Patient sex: F
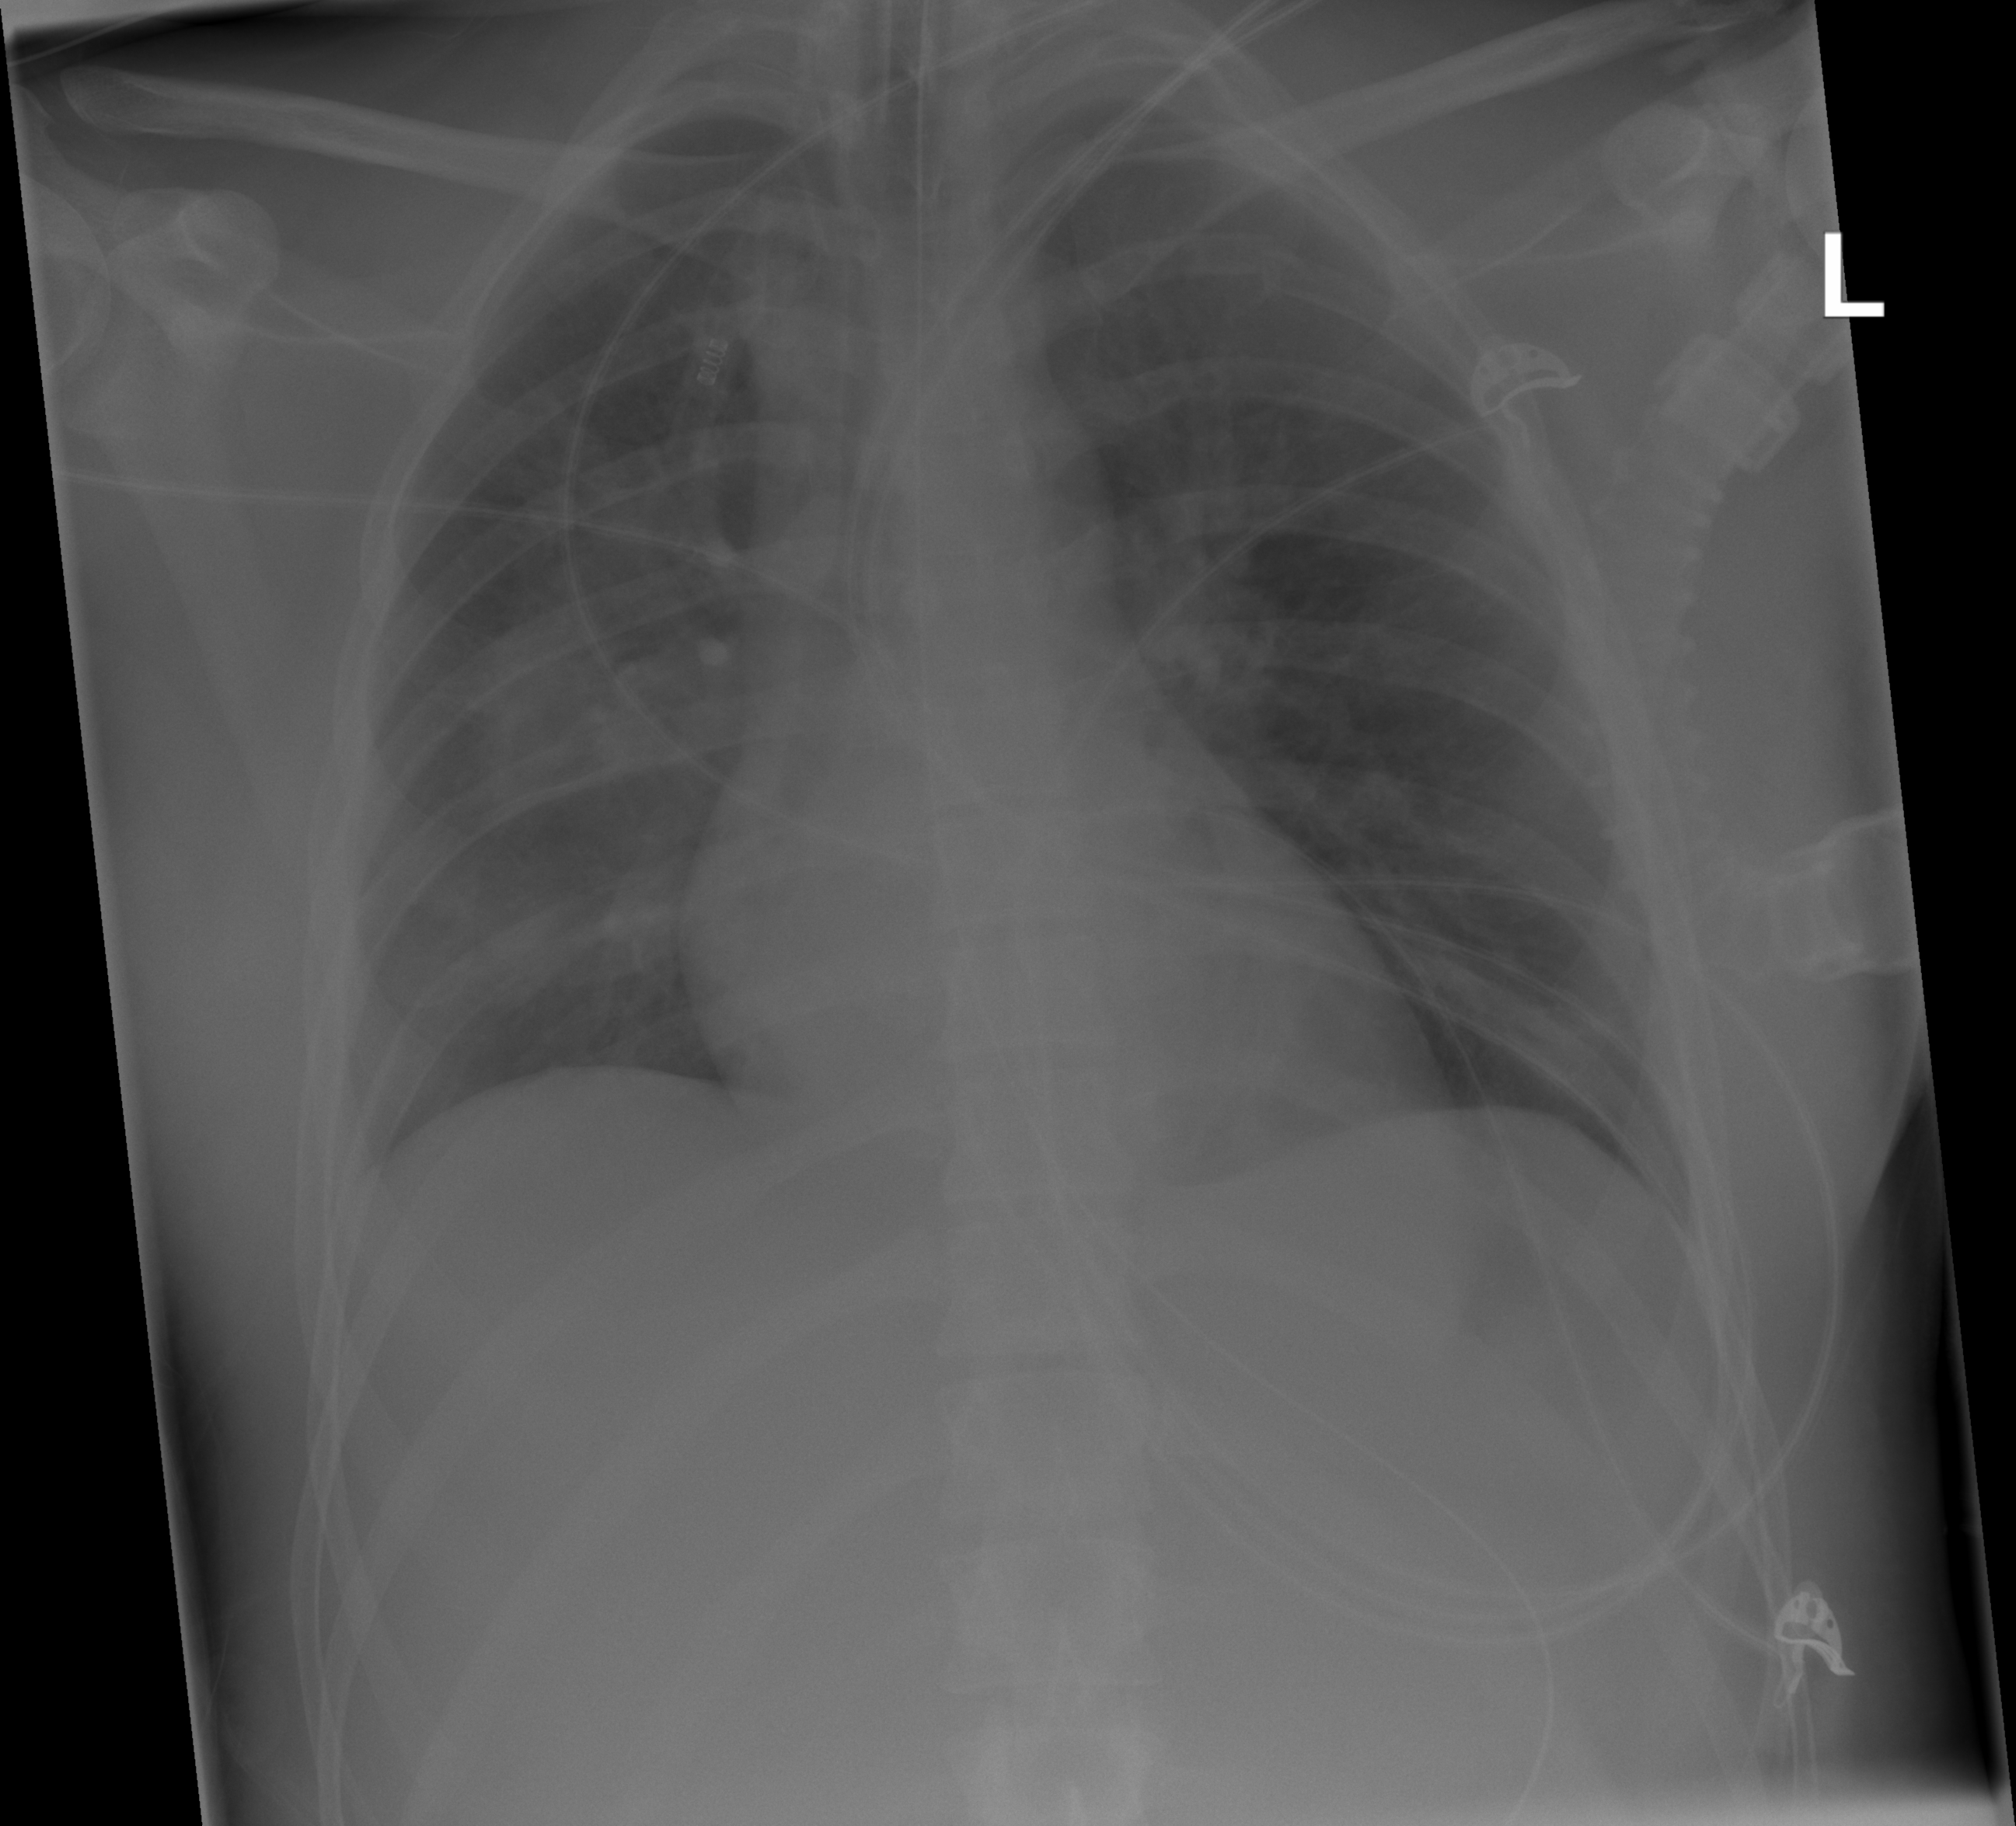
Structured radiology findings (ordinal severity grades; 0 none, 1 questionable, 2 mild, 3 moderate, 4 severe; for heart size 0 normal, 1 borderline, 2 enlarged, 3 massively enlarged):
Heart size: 0
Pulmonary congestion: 2
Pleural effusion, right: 0
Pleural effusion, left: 0
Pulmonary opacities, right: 2
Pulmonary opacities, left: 0
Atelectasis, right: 0
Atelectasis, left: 0